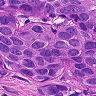
Metastatic tissue present: yes